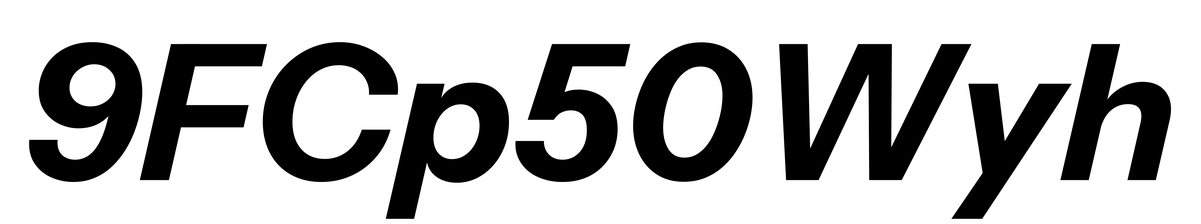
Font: InstrumentSans-Italic_Bold_Italic